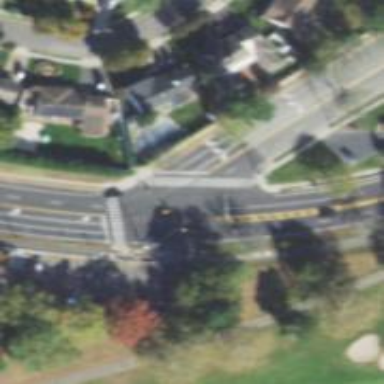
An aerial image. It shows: Marked crossing on cycleway.